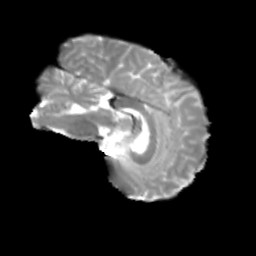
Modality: T2w
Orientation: sagittal
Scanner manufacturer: siemens
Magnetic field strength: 3 T
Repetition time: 4 s
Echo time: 0.0594 s